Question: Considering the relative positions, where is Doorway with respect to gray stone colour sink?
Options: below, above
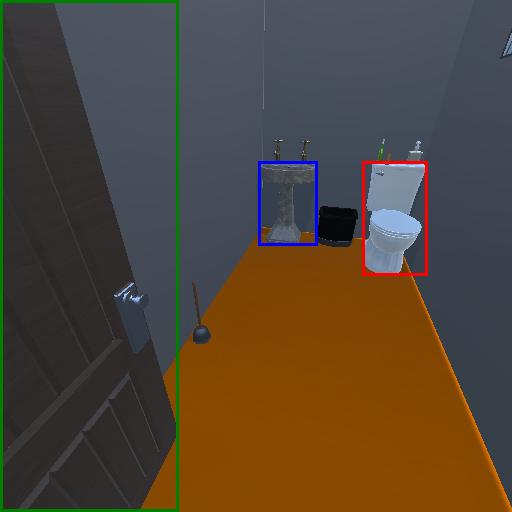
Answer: below